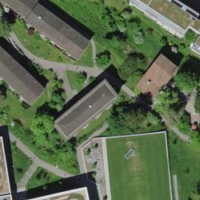
EUNIS habitat code: 55
Species observed at this site:
Bellis perennis